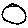
Label: circle